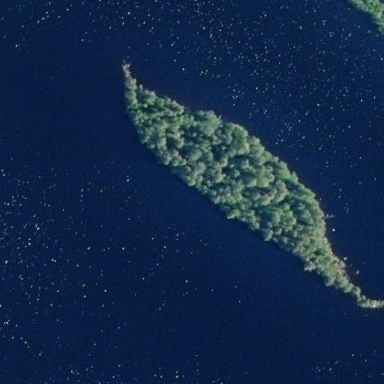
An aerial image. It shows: Image showing island.